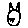
Label: cat